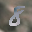
Label: 8